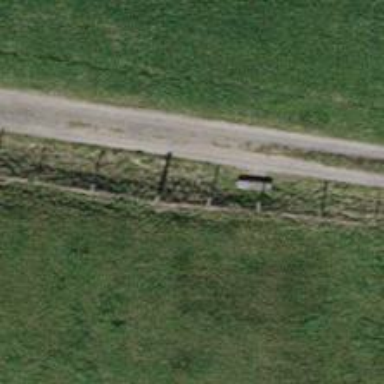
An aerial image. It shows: Bench for seating.